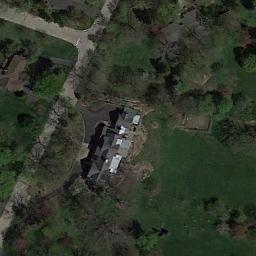
Label: residential